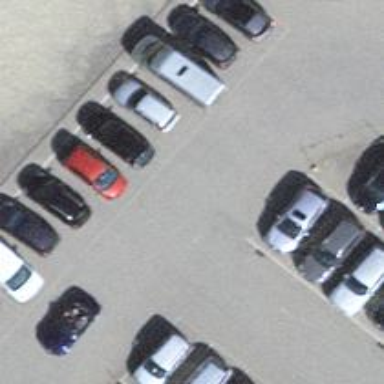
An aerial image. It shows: Road serving as parking aisle.